Question: I want to create a dialog window for change settings of an application. Below is a screenshot of Adobe Reader. After using Spy++, I guess that:
But in the source code (xxx.rc, resource file) below, I didn't see anywhere where I can specify the "parent" of a dialog item.
Even I open xxx.rc with "Resource View" (not viewed as codes), I can't find any option to specify the parent of a dialog item in its property page.
I would like to know how to assign a parent (which is a GroupBox in my case) to a dialog item, or group dialog items to a single group,in the .rc file, i.e when one create the dialog items. (I guess one can do so by modifying the .rc file.)
'''
GROUPBOX "View",IDC_SECTION_VIEW,101,6,228,88
LTEXT "Default &Layout:",IDC_DEFAULT_LAYOUT_LABEL,107,19,108,9
COMBOBOX IDC_DEFAULT_LAYOUT,215,17,108,64,CBS_DROPDOWNLIST | WS_TABSTOP
LTEXT "Default &Zoom:",IDC_DEFAULT_ZOOM_LABEL,107,36,108,9
COMBOBOX IDC_DEFAULT_ZOOM,215,34,108,149,CBS_DROPDOWN | WS_TABSTOP
CONTROL "Show the &bookmarks sidebar when available",IDC_DEFAULT_SHOW_TOC,
"Button",BS_AUTOCHECKBOX | WS_TABSTOP,107,53,216,9
...
...
...
'''

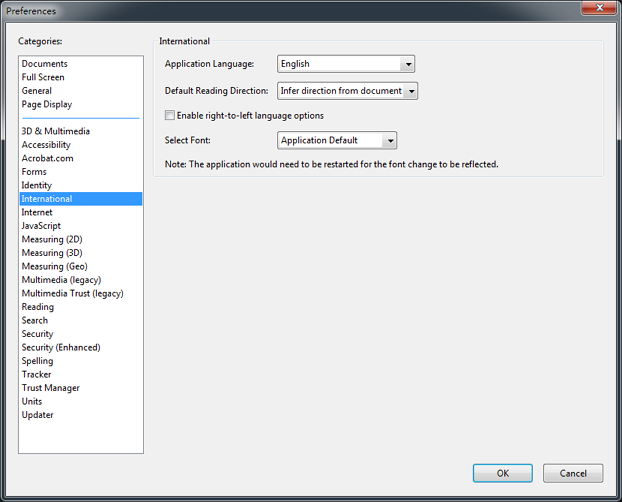
Answer: > I would like to know how to assign a parent...
<URL> Windows API. You supply 'HWND' of your control and the handle of the supposed new parent.
In resource script, the controls will be children of the dialog itself, but on runtime you are free to change this and group them into a hierarchy of your interest.
You might also want to consider putting the supposed child groups into separate dialog template and have it as "composite control" - to be instantiated separately and be a child of a higher level dialog.
UPD. Have a look at this simple project (C++/ATL): <URL>:
'''
ATLVERIFY(m_ChildDialog.Create(m_hWnd, (LPARAM) this));
ATLVERIFY(m_ChildDialog.MoveWindow(50, 50, 200, 150));
m_ChildDialog.m_EditWindow.SetWindowText(_T("Some Text"));
m_ChildDialog.ShowWindow(SW_SHOWNORMAL);
m_ChildDialog.SetFocus();
'''

All together on runtime: